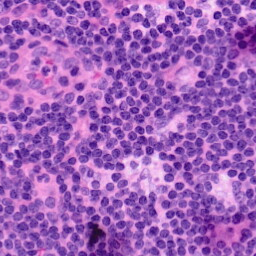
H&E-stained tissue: LymphNode